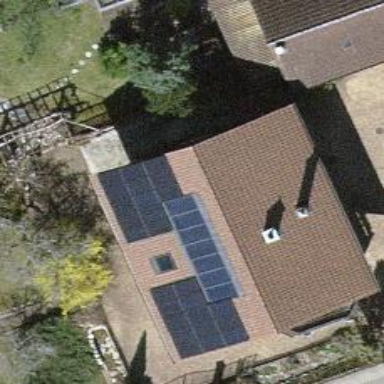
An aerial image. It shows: Solar power generator utilizing photovoltaic panels.